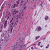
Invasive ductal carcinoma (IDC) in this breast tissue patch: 0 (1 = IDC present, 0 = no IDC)